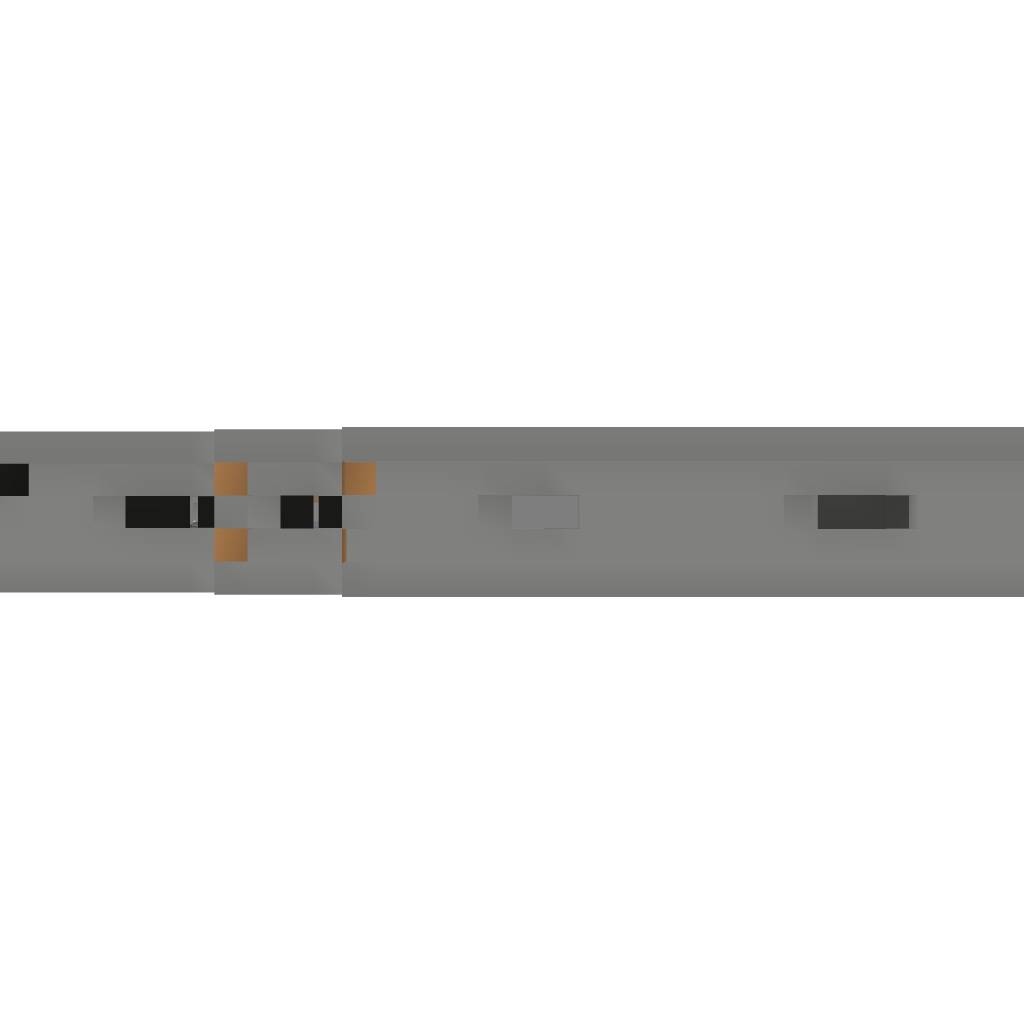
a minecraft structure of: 10 pin bowling alley